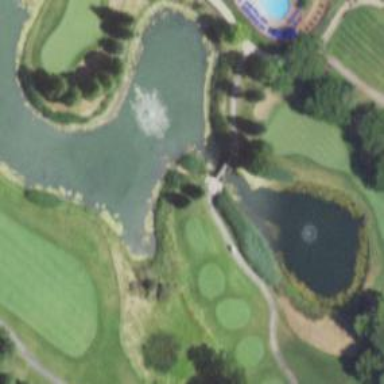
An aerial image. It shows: High-quality path for golf carts on grade 1 tracktype.